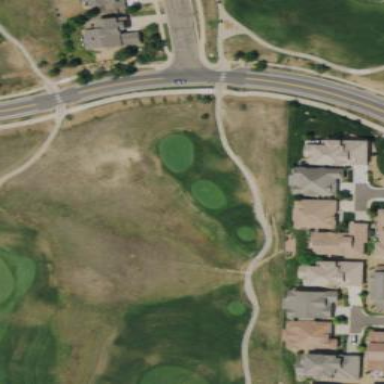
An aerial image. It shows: Area with grass used as rough in golf course.